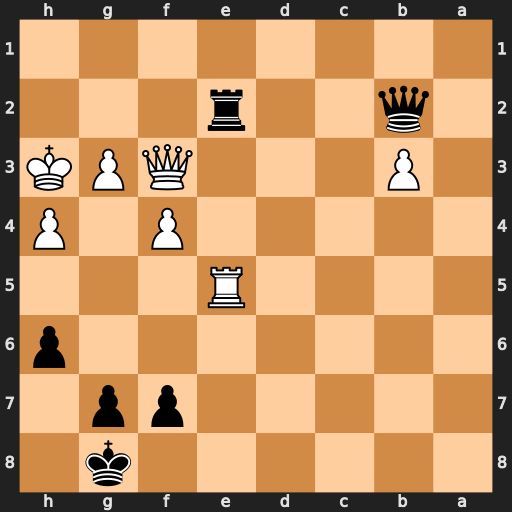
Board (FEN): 6k1/5pp1/7p/4R3/5P1P/1P3QPK/1q2r3/8
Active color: b
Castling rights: -
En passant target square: -
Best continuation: Rh2+ Kg4 g6